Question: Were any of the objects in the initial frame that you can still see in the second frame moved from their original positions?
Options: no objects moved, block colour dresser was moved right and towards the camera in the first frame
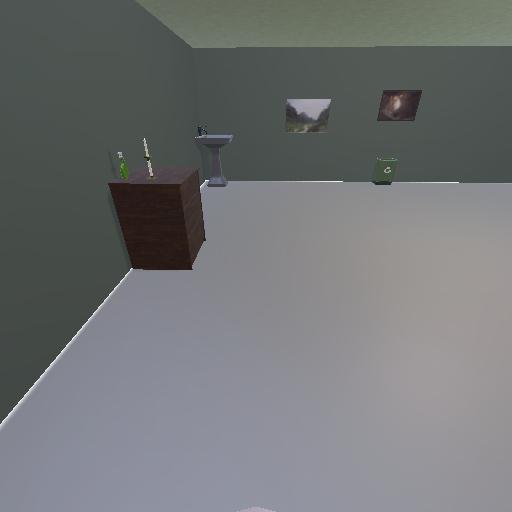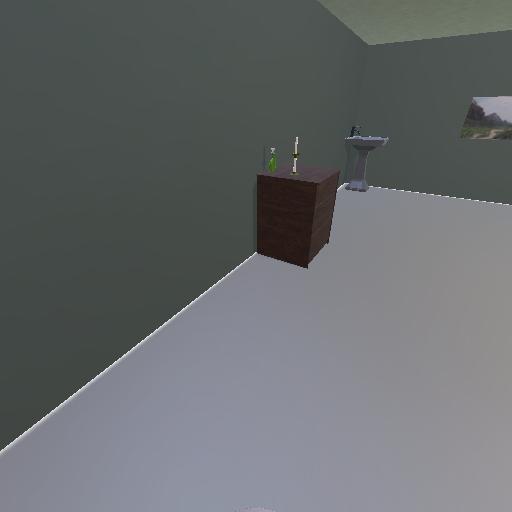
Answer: no objects moved